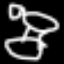
Label: frog